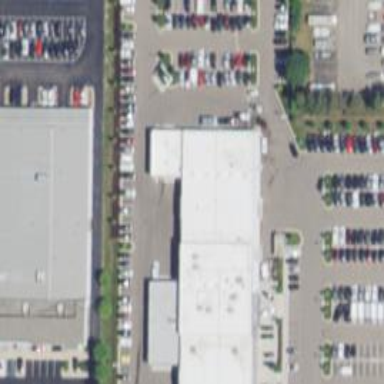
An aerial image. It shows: Building that houses car shop.